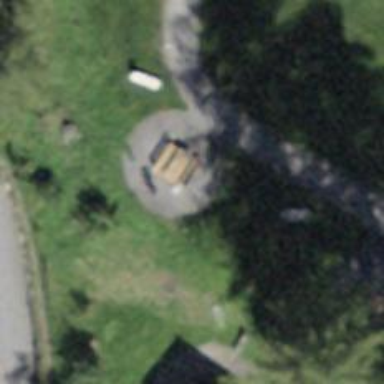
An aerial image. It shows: Bench.